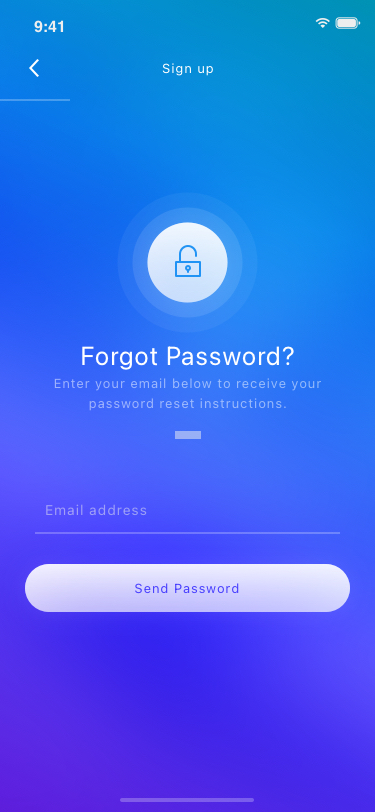
Text in this UI design:
Send Password
Email address
Enter your email below to receive your password reset instructions.
Forgot Password?
Sign up
9:41